Interaction volume radius: 10 \u00c5
Interaction volume height: 35 \u00c5
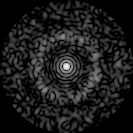
Disorder parameter: 0.8197